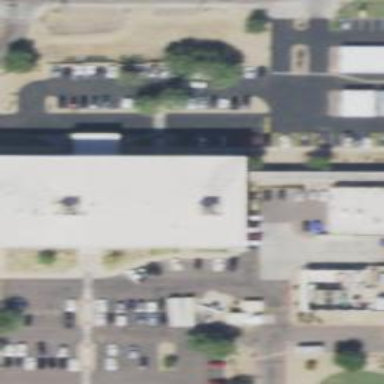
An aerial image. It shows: Commercial building.